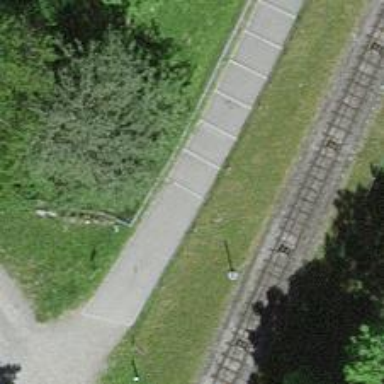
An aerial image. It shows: Set of steps on the road.